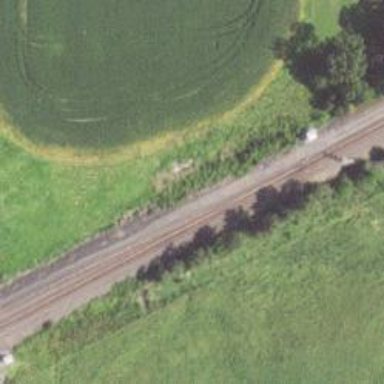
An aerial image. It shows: Railway spur junction.